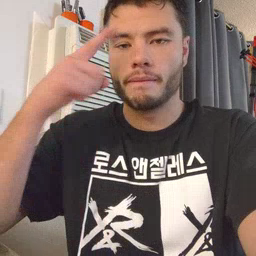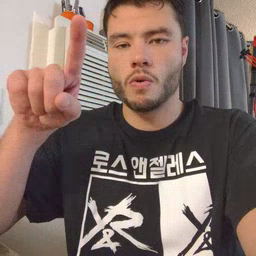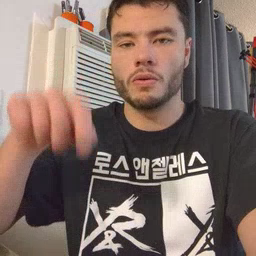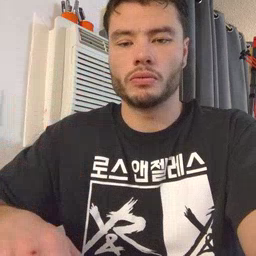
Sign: for